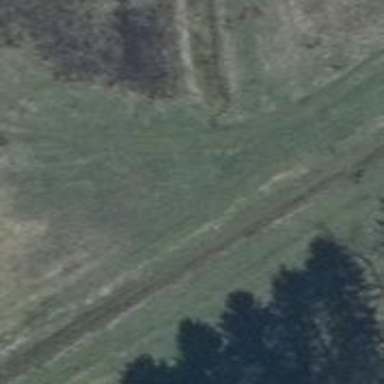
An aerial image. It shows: Grass track with grade4 quality surface.